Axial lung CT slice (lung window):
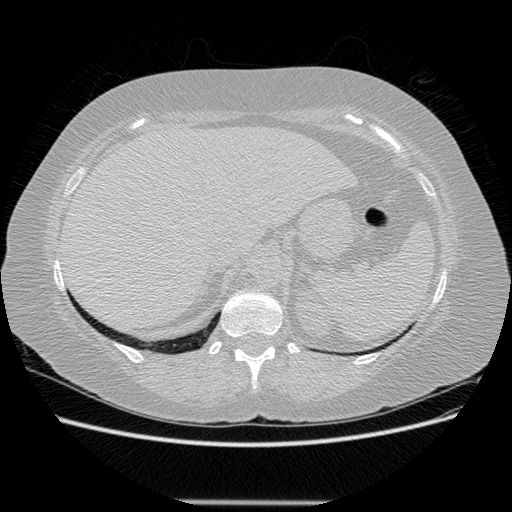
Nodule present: no